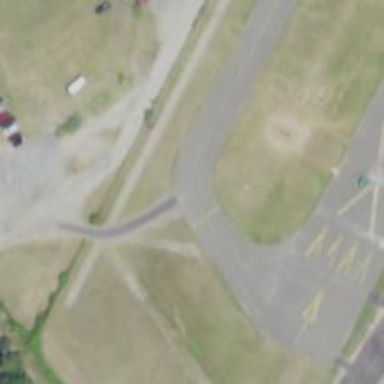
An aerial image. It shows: Image of taxiway at airport.